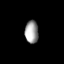
Tissue: lung
Cell type: Epithelial cells
Senescence score: 0.5737
Nuclear area (px): 294
Mean DAPI intensity: 159.099